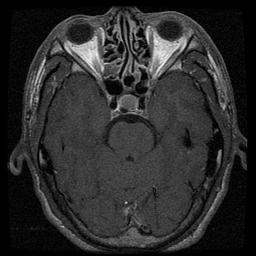
Label: pituitary